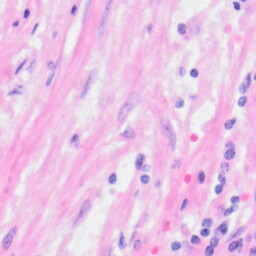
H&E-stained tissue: Kidney